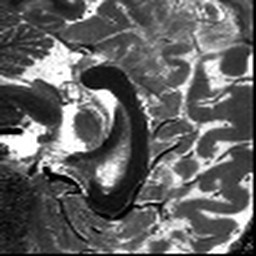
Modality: T1map
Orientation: sagittal
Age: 21
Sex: male